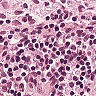
Metastatic tissue present: no